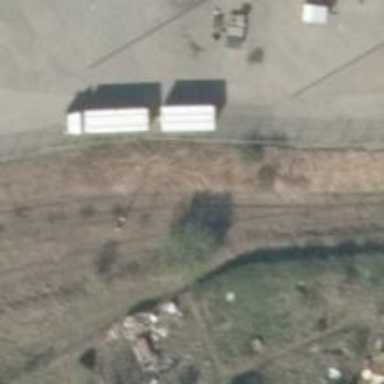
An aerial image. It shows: Disused railway yard.